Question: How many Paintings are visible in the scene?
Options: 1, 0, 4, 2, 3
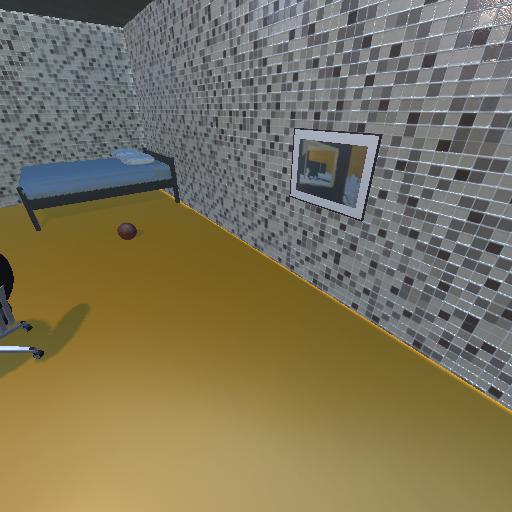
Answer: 1